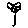
Label: flower